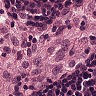
Metastatic tissue present: no